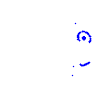
Particle: proton